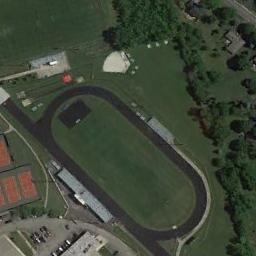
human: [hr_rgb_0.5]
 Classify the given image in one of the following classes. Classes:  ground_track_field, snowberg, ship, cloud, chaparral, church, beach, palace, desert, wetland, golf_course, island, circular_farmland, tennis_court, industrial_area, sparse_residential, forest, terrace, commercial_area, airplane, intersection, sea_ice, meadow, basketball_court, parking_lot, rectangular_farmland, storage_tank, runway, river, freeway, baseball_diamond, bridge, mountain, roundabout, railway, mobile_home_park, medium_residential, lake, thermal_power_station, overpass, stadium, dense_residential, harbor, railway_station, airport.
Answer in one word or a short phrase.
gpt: ground_track_field